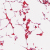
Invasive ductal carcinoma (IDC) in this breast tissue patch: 0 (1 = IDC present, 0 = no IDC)